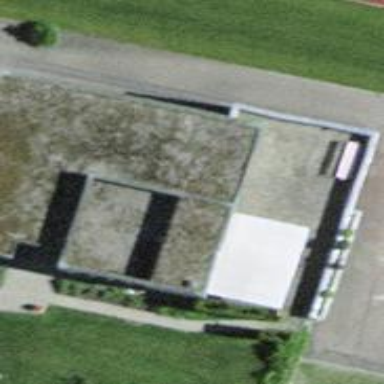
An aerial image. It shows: School building.